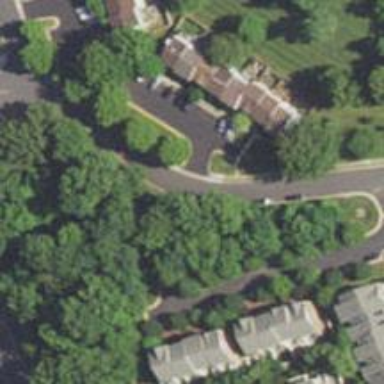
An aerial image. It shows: Residential road with asphalt surface and sidewalk on the left.